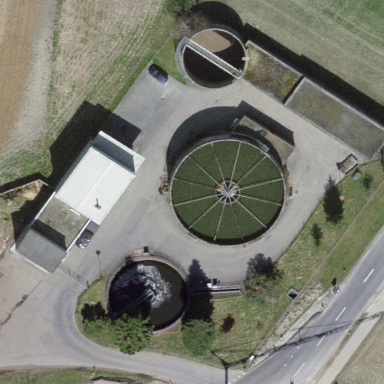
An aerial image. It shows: View of wastewater plant.